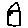
Label: house